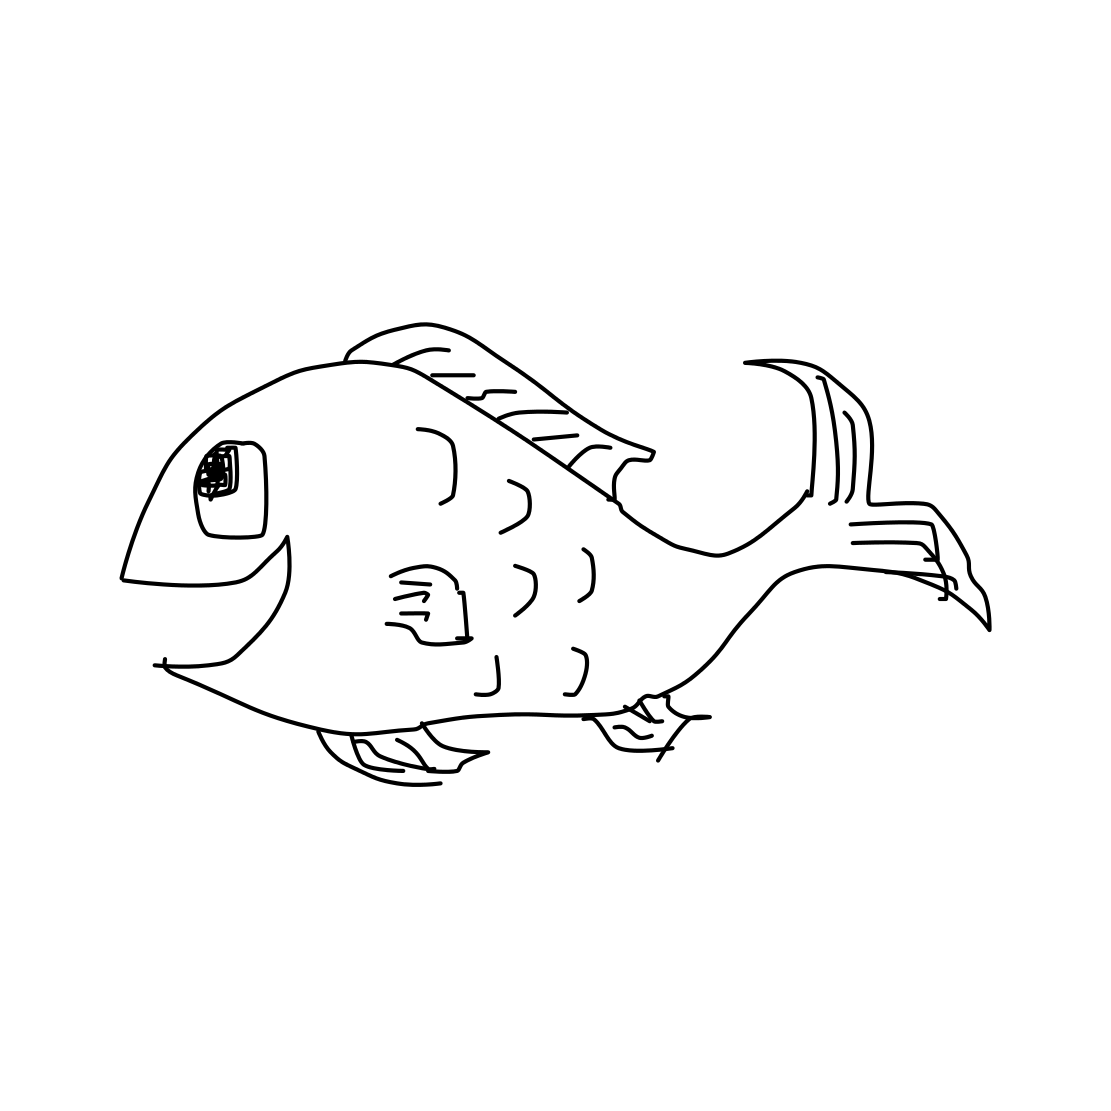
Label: fish